Interaction volume radius: 10 \u00c5
Interaction volume height: 45 \u00c5
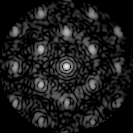
Disorder parameter: 0.3608